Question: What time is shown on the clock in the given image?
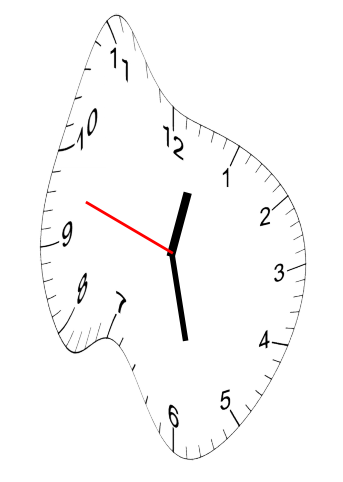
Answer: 12:27:48